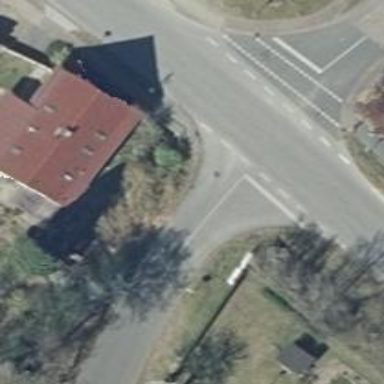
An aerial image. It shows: Stop road.